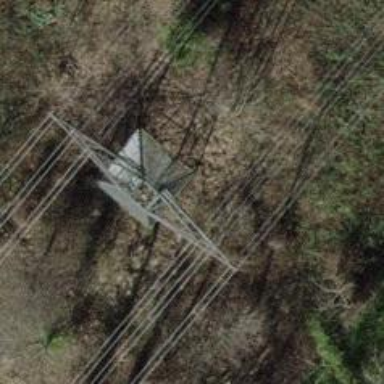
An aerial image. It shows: Power tower.